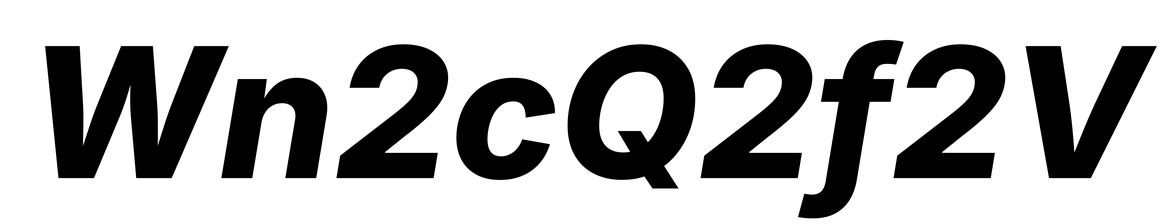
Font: Inter-Italic_ExtraBold_Italic